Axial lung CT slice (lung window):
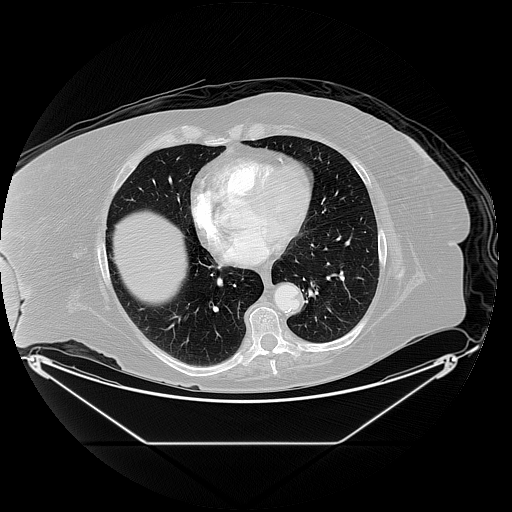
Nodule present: no